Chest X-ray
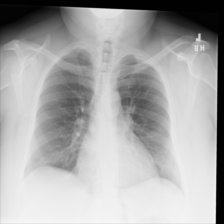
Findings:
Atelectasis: negative
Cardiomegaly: negative
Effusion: negative
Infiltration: negative
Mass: negative
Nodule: negative
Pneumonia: negative
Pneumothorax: negative
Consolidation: negative
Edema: negative
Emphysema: negative
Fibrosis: negative
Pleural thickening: negative
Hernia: negative